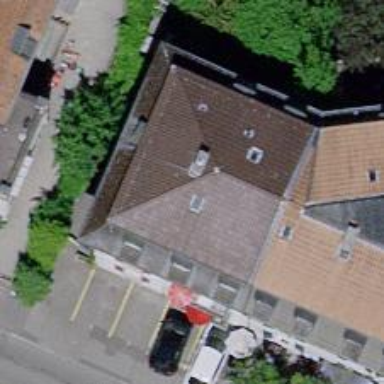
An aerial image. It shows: Restaurant.